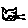
Label: cat